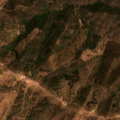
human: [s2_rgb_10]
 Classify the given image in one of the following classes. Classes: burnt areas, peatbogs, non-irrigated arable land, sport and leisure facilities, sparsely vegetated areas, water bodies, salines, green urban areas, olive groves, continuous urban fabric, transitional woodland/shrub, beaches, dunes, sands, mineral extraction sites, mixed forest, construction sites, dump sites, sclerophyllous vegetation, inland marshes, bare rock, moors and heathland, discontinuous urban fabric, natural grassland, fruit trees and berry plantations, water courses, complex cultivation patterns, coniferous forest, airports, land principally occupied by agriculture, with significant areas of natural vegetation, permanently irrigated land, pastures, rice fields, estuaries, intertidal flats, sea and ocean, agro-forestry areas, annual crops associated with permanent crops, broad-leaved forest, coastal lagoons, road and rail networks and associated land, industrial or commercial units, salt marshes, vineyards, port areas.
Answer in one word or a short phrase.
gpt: land principally occupied by agriculture, with significant areas of natural vegetation, broad-leaved forest, transitional woodland/shrub